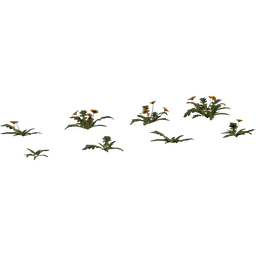
Label: nature